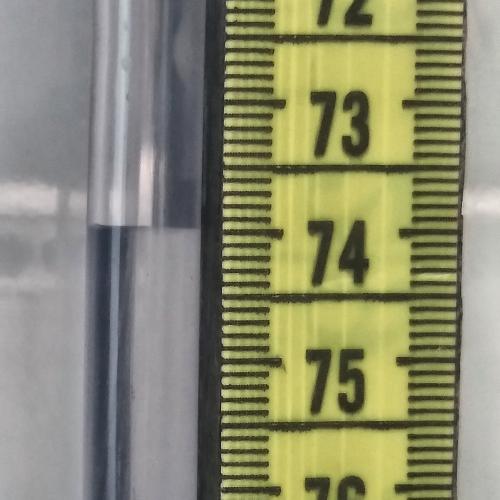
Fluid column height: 74.0 cm